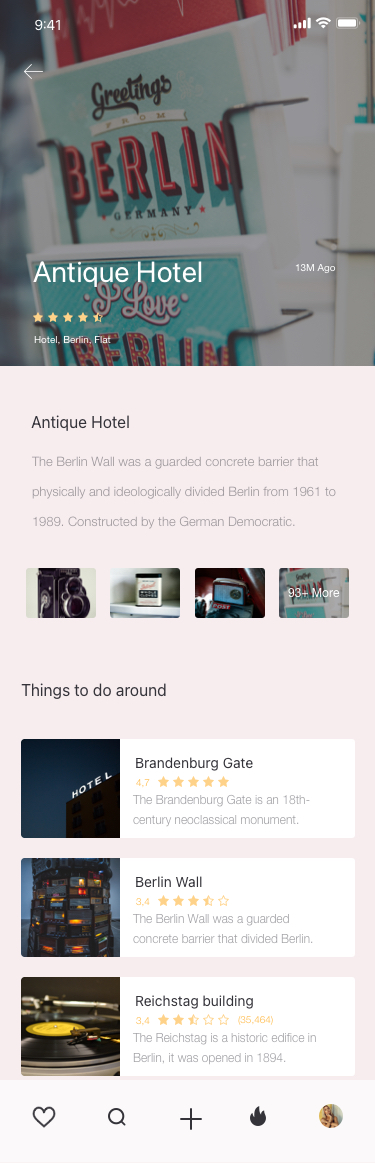
Text in this UI design:
Things to do around
Antique Hotel
The Berlin Wall was a guarded concrete barrier that physically and ideologically divided Berlin from 1961 to 1989. Constructed by the German Democratic.
93+ More